Field crop: maize
Growth stage: 2
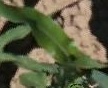
Species: maize